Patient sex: M
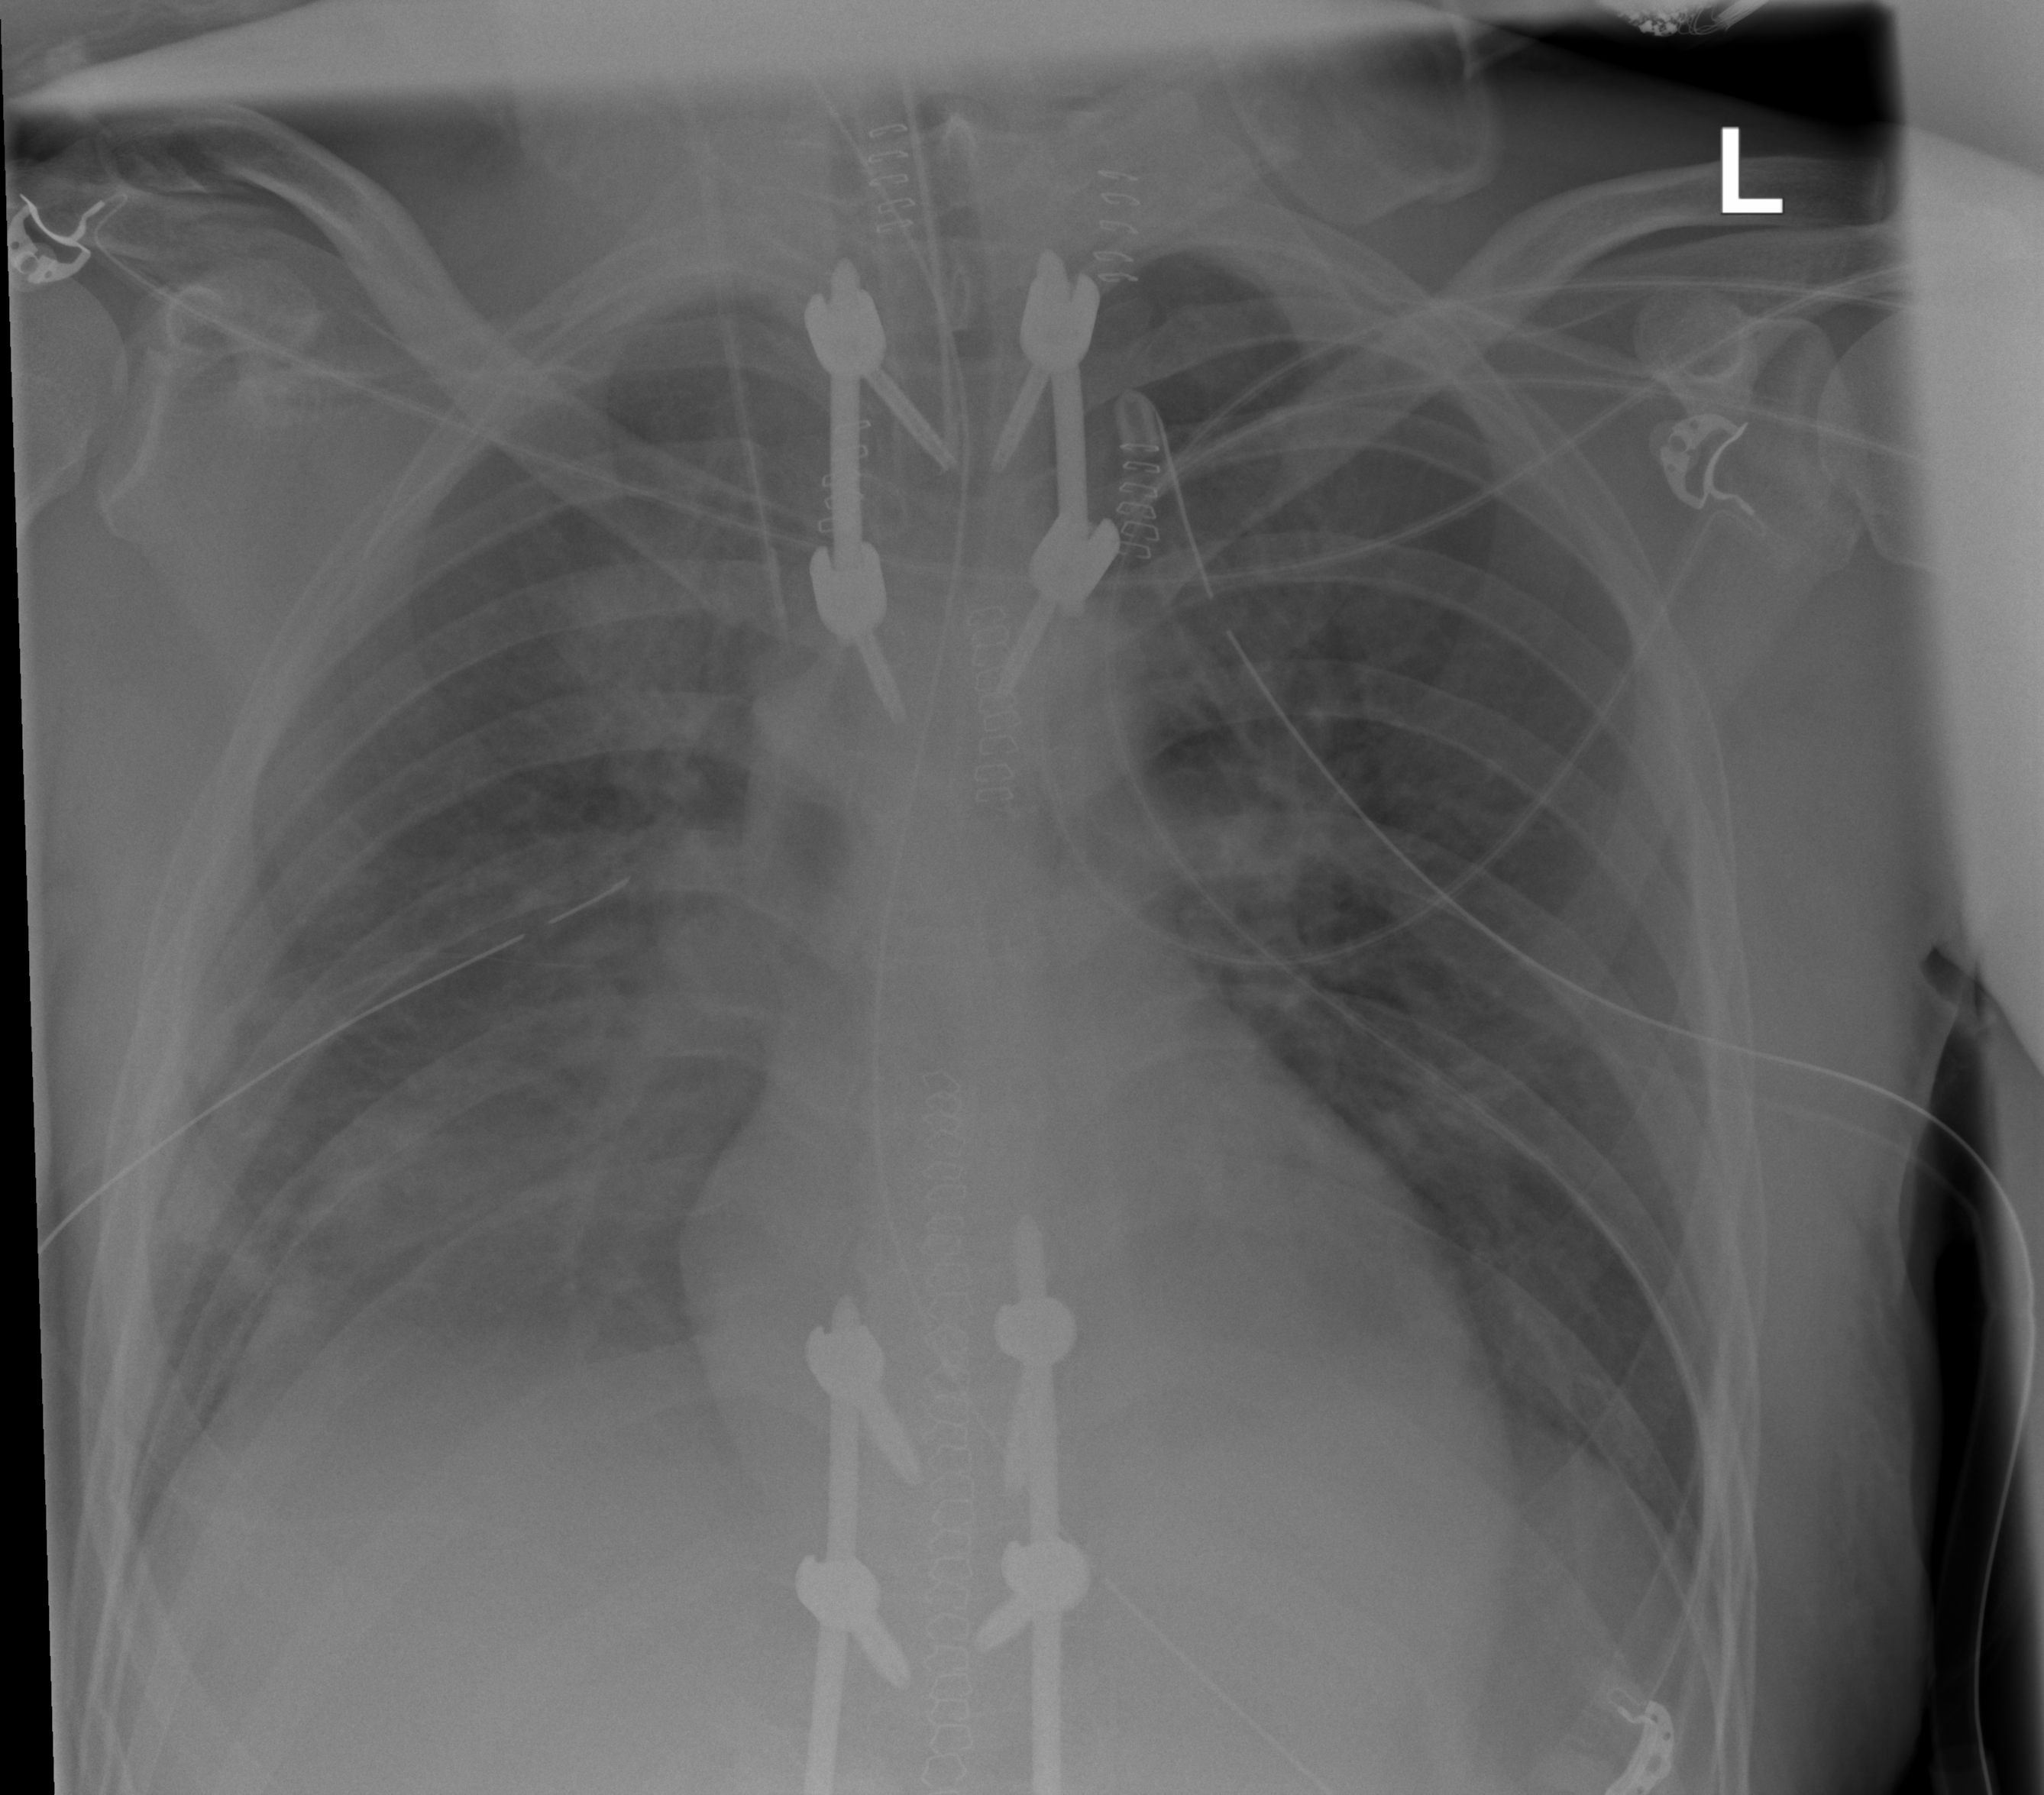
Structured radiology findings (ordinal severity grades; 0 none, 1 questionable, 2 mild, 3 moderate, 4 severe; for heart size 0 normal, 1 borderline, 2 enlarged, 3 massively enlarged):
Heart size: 1
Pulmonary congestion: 0
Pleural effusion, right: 2
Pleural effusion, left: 0
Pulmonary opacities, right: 3
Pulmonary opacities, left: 2
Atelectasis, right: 3
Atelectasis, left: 2